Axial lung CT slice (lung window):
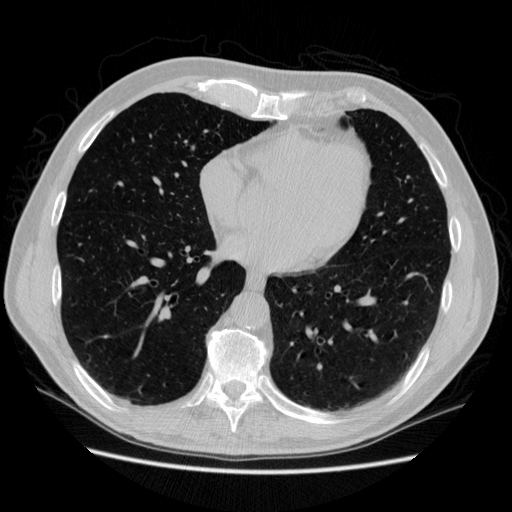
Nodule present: no